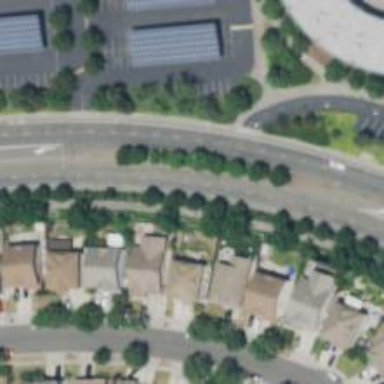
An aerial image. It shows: Secondary road.